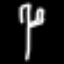
Label: fork